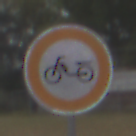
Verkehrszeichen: VerbotMofas
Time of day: Midday
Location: Outdoor (Suburban)
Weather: Overcast
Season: NotSpecified
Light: Natural